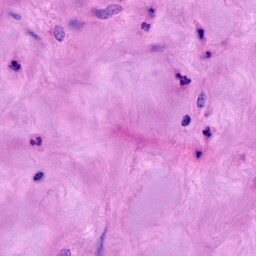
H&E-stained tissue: Breast